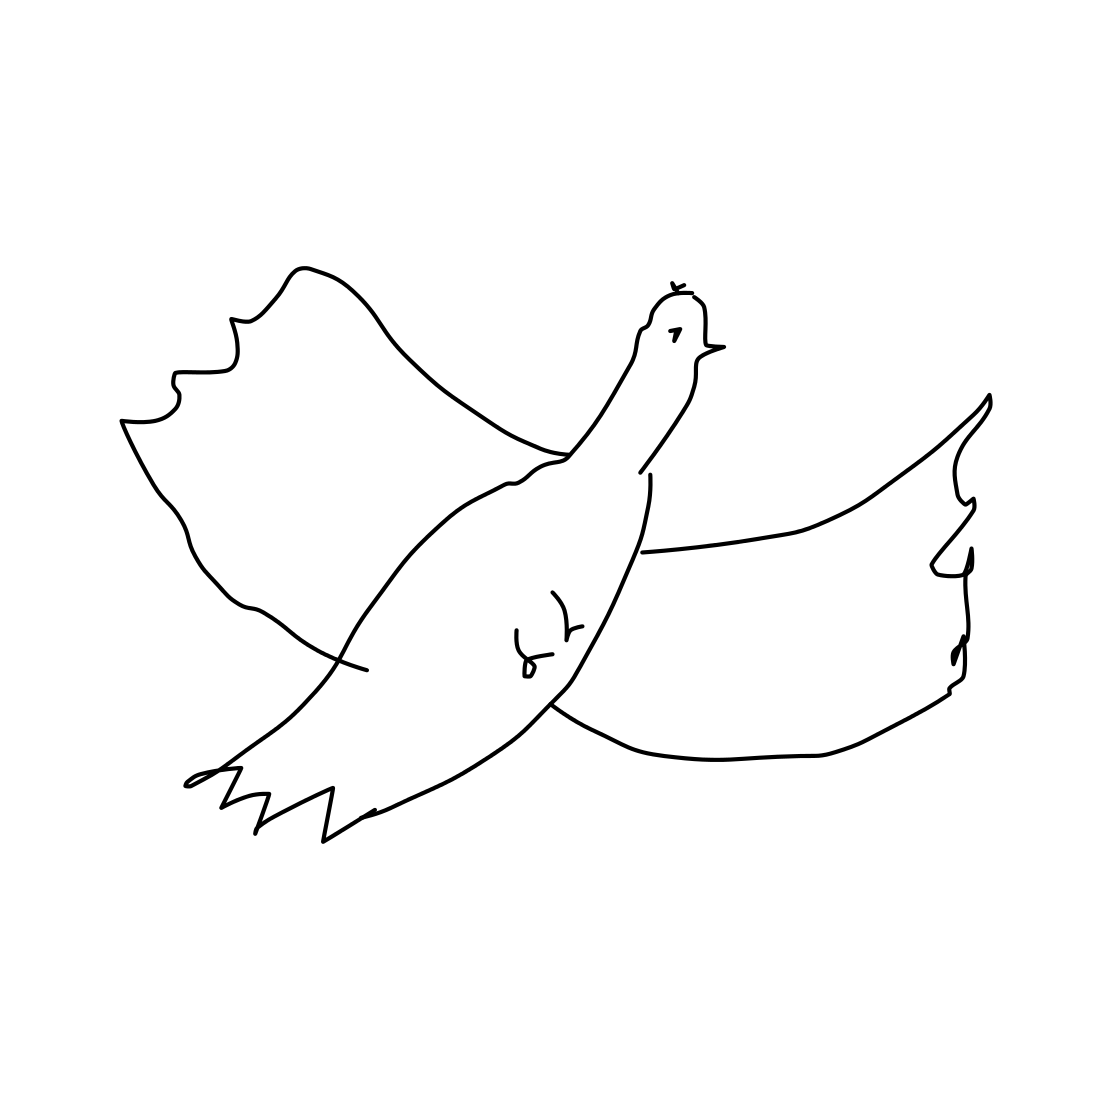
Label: pigeon